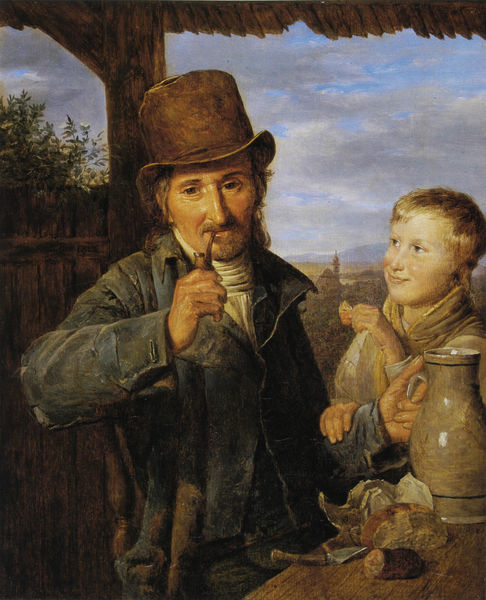
Titel: Das Frühstück im Weinberg -
Tagelöhner mit seinem Sohne
Künstler: Ferdinand Georg Waldmüller
Institution: (Privatbesitz)
Schlagwörter: baum, berg, blau, gemälde, hand, himmel, laub, mann, weiß, wolken, bäume, gelb, grün, kirchturm, landschaft, mädchen, sitzen, stadt, braun, fenster, grau, hell, hintergrund, holz, hut, licht, nase, orange, schwarz, stuhl, tisch, türkis, ausblick, blick, dach, gebäude, haus, rot, tuch, beige, zylinder, alt, bart, blond, jacke, schnurrbart, trinken, wand, wirtschaft, arm, augen, falten, gesicht, kragen, messer, vollbart, bild, bildnis, hände, portrait, porträt, öl, ferne, horizont, häuser, natur, strauch, weite, busch, hütte, kirche, wiesen, land, mantel, tücher, kind, vater, genre, turm, henkel, kanne, krug, bewölkt, balkon, lächeln, terrasse, wangen, papier, lehne, ort, berge, gebirge, dorf, ausflug, pause, rast, essen, pfeife, rauchen, halstuch, brot, balken, bretter, junge, lächelnd, bauer, flieder, schmutz, veranda, alter, knabe, denken, scheune, bub, künstler, selbstbildnis, sherlock holmes, schmetterling, mahl, mahlzeit, entspannt, runge, rauchend, raucher, wurst, stall, fröhlich, pfeiffe, armut, glasur, bembel, berührung, bewunderung, brotzeit, laube, pfefe, sohn, väume, zylider, verschlag, dreckig, vesper, holzu, jause, kindmann, kircke, blau#, grau#, #jacke, m,esser, nmase, käsemesser, gelb haus, erei